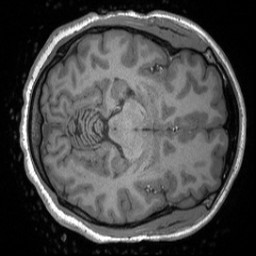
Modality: T1w
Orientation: axial